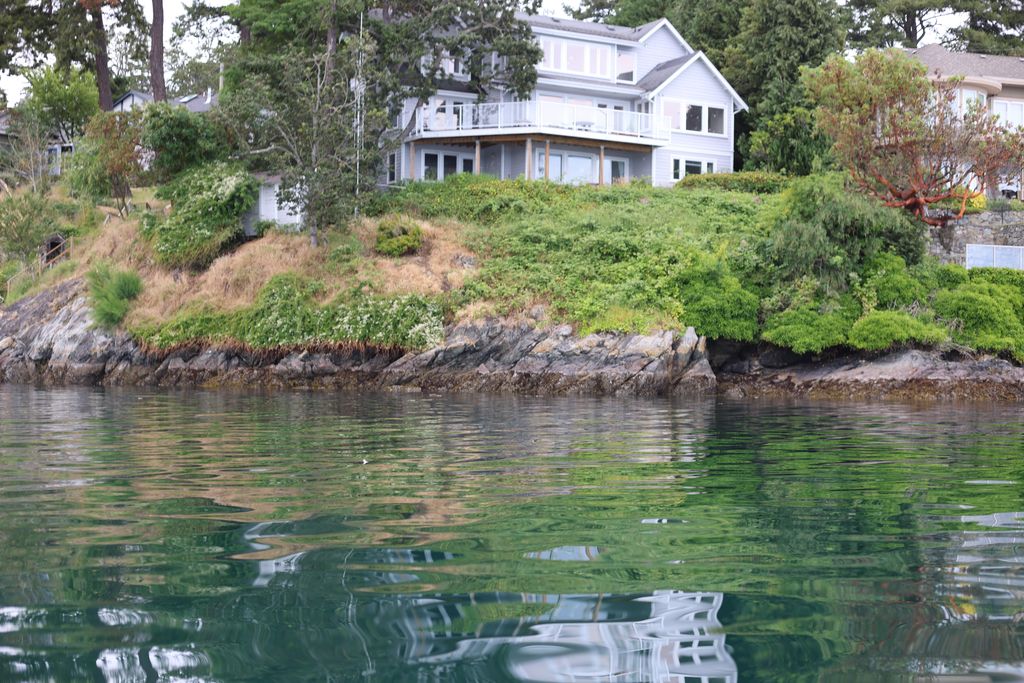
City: victoria